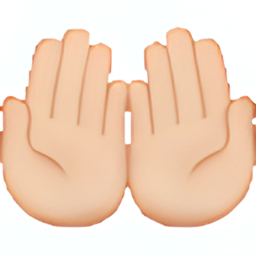
Name: palms up together
Emoji: 🤲🏻
Group: People & Body
Sub-group: hands